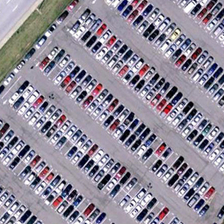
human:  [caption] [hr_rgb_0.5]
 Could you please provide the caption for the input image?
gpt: many cars are orderly in a parking lot near a road .

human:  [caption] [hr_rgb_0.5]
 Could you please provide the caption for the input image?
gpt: many cars are orderly in a parking lot near a road .

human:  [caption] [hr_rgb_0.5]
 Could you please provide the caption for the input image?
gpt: many cars are orderly in a parking lot near a road .

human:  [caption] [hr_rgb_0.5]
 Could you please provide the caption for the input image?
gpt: many cars are orderly in a parking lot near a road .

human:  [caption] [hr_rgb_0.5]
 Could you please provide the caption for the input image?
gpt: many cars are orderly in a parking lot near a road .